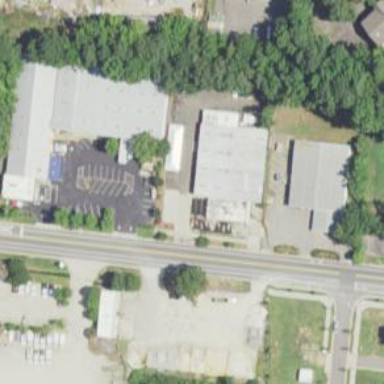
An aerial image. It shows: Commercial building.